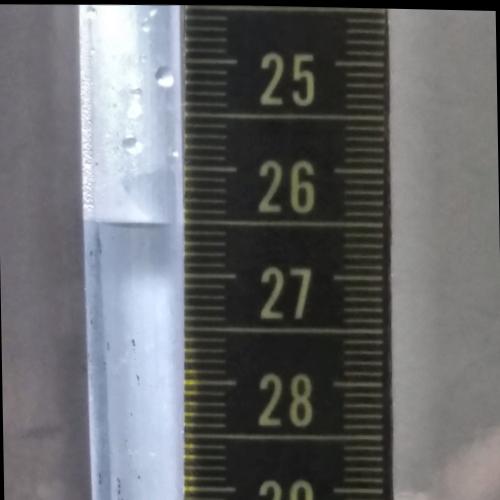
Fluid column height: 26.5 cm